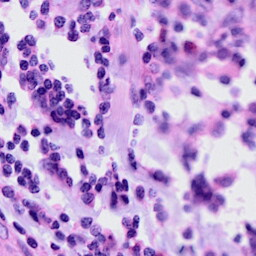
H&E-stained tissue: Cervix